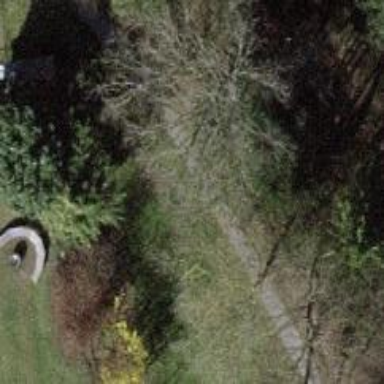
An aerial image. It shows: Unpaved footway.